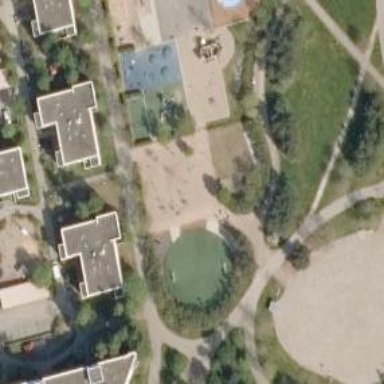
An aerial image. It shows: Playground featuring seesaw and roundabout.